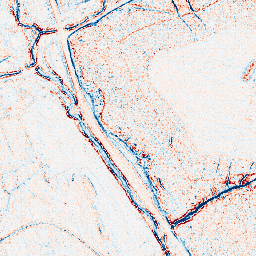
Category: edge_preserving
Decomposition family: bilateral
Decomposition parameters: d: 5
sigma_color: 25
sigma_space: 100
Upsampling method: nearest
Upsampling parameters: scale: 2
Upsampling scale: 2